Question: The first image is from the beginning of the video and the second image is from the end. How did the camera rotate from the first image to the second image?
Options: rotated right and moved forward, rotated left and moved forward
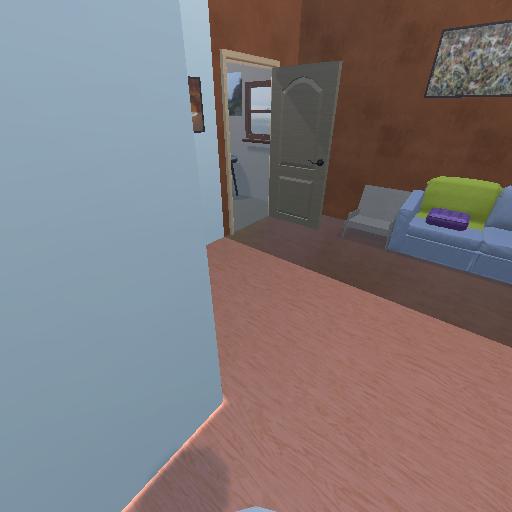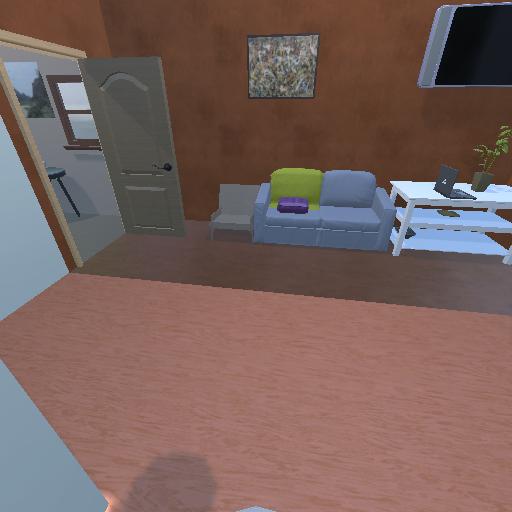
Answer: rotated right and moved forward